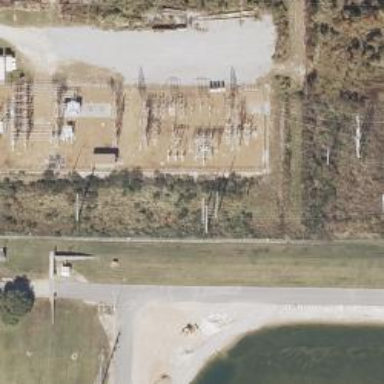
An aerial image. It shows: Switch used for power control.